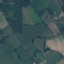
Land use / land cover: Pasture